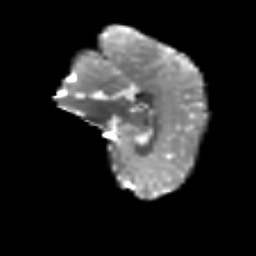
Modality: T2w
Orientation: sagittal
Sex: female
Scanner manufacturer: siemens
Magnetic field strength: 3 T
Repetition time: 5 s
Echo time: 0.071 s